Question: I am using an expander control inside the Listbox to show a Hierarchical list of items and i am getting the visibility correctly.
Here is the code i used in xaml to bind the data
'''
<Window.Resources>
<ControlTemplate x:Key="WithoutToggleButton" TargetType="{x:Type Expander}">
<Border BorderBrush="{TemplateBinding BorderBrush}" BorderThickness="{TemplateBinding BorderThickness}" Background="{TemplateBinding Background}" CornerRadius="3" SnapsToDevicePixels="True">
<ToggleButton x:Name="HeaderSite" ContentTemplate="{TemplateBinding HeaderTemplate}" Content="{TemplateBinding Header}" DockPanel.Dock="Top" Foreground="{TemplateBinding Foreground}" FontWeight="{TemplateBinding FontWeight}" FontStyle="{TemplateBinding FontStyle}" FontStretch="{TemplateBinding FontStretch}" FontSize="{TemplateBinding FontSize}" FontFamily="{TemplateBinding FontFamily}" HorizontalContentAlignment="{TemplateBinding HorizontalContentAlignment}" IsChecked="{Binding IsExpanded, Mode=TwoWay, RelativeSource={RelativeSource TemplatedParent}}" Margin="1" MinWidth="0" MinHeight="0" Padding="{TemplateBinding Padding}" VerticalContentAlignment="{TemplateBinding VerticalContentAlignment}">
<ToggleButton.Template>
<ControlTemplate TargetType="{x:Type ToggleButton}">
<Border Padding="{TemplateBinding Padding}">
<ContentPresenter ContentTemplate="{TemplateBinding ContentTemplate}" Content="{TemplateBinding Content}" Grid.Column="1" ContentStringFormat="{TemplateBinding ContentStringFormat}" HorizontalAlignment="Left" Margin="4,0,0,0" RecognizesAccessKey="True" SnapsToDevicePixels="True" VerticalAlignment="Center"/>
</Border>
</ControlTemplate>
</ToggleButton.Template>
</ToggleButton>
</Border>
</ControlTemplate>
<ControlTemplate x:Key="WithToggleButton" TargetType="{x:Type Expander}">
<Border BorderBrush="{TemplateBinding BorderBrush}" BorderThickness="{TemplateBinding BorderThickness}" Background="{TemplateBinding Background}" CornerRadius="3" SnapsToDevicePixels="True">
<DockPanel>
<ToggleButton x:Name="HeaderSite" ContentTemplate="{TemplateBinding HeaderTemplate}" Content="{TemplateBinding Header}" DockPanel.Dock="Top" Foreground="{TemplateBinding Foreground}" FontWeight="{TemplateBinding FontWeight}" FontStyle="{TemplateBinding FontStyle}" FontStretch="{TemplateBinding FontStretch}" FontSize="{TemplateBinding FontSize}" FontFamily="{TemplateBinding FontFamily}" HorizontalContentAlignment="{TemplateBinding HorizontalContentAlignment}" IsChecked="{Binding IsExpanded, Mode=TwoWay, RelativeSource={RelativeSource TemplatedParent}}" Margin="1" MinWidth="0" MinHeight="0" Padding="{TemplateBinding Padding}" VerticalContentAlignment="{TemplateBinding VerticalContentAlignment}">
<ToggleButton.FocusVisualStyle>
<Style>
<Setter Property="Control.Template">
<Setter.Value>
<ControlTemplate>
<Border>
<Rectangle Margin="0" SnapsToDevicePixels="True" Stroke="Black" StrokeThickness="1" StrokeDashArray="1 2"/>
</Border>
</ControlTemplate>
</Setter.Value>
</Setter>
</Style>
</ToggleButton.FocusVisualStyle>
<ToggleButton.Style>
<Style TargetType="{x:Type ToggleButton}">
<Setter Property="Template">
<Setter.Value>
<ControlTemplate TargetType="{x:Type ToggleButton}">
<Border Padding="{TemplateBinding Padding}">
<Grid Background="Transparent" SnapsToDevicePixels="False">
<Grid.ColumnDefinitions>
<ColumnDefinition Width="19"/>
<ColumnDefinition Width="*"/>
</Grid.ColumnDefinitions>
<Ellipse x:Name="circle" Fill="White" HorizontalAlignment="Center" Height="19" Stroke="#FF333333" VerticalAlignment="Center" Width="19"/>
<Path x:Name="arrow" Data="M1,1.5L4.5,5 8,1.5" HorizontalAlignment="Center" SnapsToDevicePixels="False" Stroke="#FF333333" StrokeThickness="2" VerticalAlignment="Center"/>
<ContentPresenter ContentTemplate="{TemplateBinding ContentTemplate}" Content="{TemplateBinding Content}" Grid.Column="1" ContentStringFormat="{TemplateBinding ContentStringFormat}" HorizontalAlignment="Left" Margin="4,0,0,0" RecognizesAccessKey="True" SnapsToDevicePixels="True" VerticalAlignment="Center"/>
</Grid>
</Border>
<ControlTemplate.Triggers>
<Trigger Property="IsChecked" Value="True">
<Setter Property="Data" TargetName="arrow" Value="M1,4.5L4.5,1 8,4.5"/>
</Trigger>
<Trigger Property="IsMouseOver" Value="True">
<Setter Property="Stroke" TargetName="circle" Value="#FF5593FF"/>
<Setter Property="Fill" TargetName="circle" Value="#FFF3F9FF"/>
<Setter Property="Stroke" TargetName="arrow" Value="Black"/>
</Trigger>
<Trigger Property="IsPressed" Value="True">
<Setter Property="Stroke" TargetName="circle" Value="#FF3C77DD"/>
<Setter Property="StrokeThickness" TargetName="circle" Value="1.5"/>
<Setter Property="Fill" TargetName="circle" Value="#FFD9ECFF"/>
<Setter Property="Stroke" TargetName="arrow" Value="Black"/>
</Trigger>
<Trigger Property="IsEnabled" Value="False">
<Setter Property="Stroke" TargetName="circle" Value="#FFBCBCBC"/>
<Setter Property="Fill" TargetName="circle" Value="#FFE6E6E6"/>
<Setter Property="Stroke" TargetName="arrow" Value="#FF707070"/>
</Trigger>
</ControlTemplate.Triggers>
</ControlTemplate>
</Setter.Value>
</Setter>
</Style>
</ToggleButton.Style>
</ToggleButton>
<ContentPresenter x:Name="ExpandSite" ContentTemplate="{TemplateBinding ContentTemplate}" Content="{TemplateBinding Content}" ContentStringFormat="{TemplateBinding ContentStringFormat}" DockPanel.Dock="Bottom" Focusable="False" HorizontalAlignment="{TemplateBinding HorizontalContentAlignment}" Margin="{TemplateBinding Padding}" Visibility="Collapsed" VerticalAlignment="{TemplateBinding VerticalContentAlignment}"/>
</DockPanel>
</Border>
<ControlTemplate.Triggers>
<Trigger Property="IsExpanded" Value="True">
<Setter Property="Visibility" TargetName="ExpandSite" Value="Visible"/>
</Trigger>
<Trigger Property="ExpandDirection" Value="Right">
<Setter Property="DockPanel.Dock" TargetName="ExpandSite" Value="Right"/>
<Setter Property="DockPanel.Dock" TargetName="HeaderSite" Value="Left"/>
<Setter Property="Style" TargetName="HeaderSite">
<Setter.Value>
<Style TargetType="{x:Type ToggleButton}">
<Setter Property="Template">
<Setter.Value>
<ControlTemplate TargetType="{x:Type ToggleButton}">
<Border Padding="{TemplateBinding Padding}">
<Grid Background="Transparent" SnapsToDevicePixels="False">
<Grid.RowDefinitions>
<RowDefinition Height="19"/>
<RowDefinition Height="*"/>
</Grid.RowDefinitions>
<Grid>
<Grid.LayoutTransform>
<TransformGroup>
<RotateTransform Angle="-90"/>
</TransformGroup>
</Grid.LayoutTransform>
<Ellipse x:Name="circle" Fill="White" HorizontalAlignment="Center" Height="19" Stroke="#FF333333" VerticalAlignment="Center" Width="19"/>
<Path x:Name="arrow" Data="M1,1.5L4.5,5 8,1.5" HorizontalAlignment="Center" SnapsToDevicePixels="False" Stroke="#FF333333" StrokeThickness="2" VerticalAlignment="Center"/>
</Grid>
<ContentPresenter ContentTemplate="{TemplateBinding ContentTemplate}" Content="{TemplateBinding Content}" ContentStringFormat="{TemplateBinding ContentStringFormat}" HorizontalAlignment="Center" Margin="0,4,0,0" Grid.Row="1" RecognizesAccessKey="True" SnapsToDevicePixels="True" VerticalAlignment="Top"/>
</Grid>
</Border>
<ControlTemplate.Triggers>
<Trigger Property="IsChecked" Value="True">
<Setter Property="Data" TargetName="arrow" Value="M1,4.5L4.5,1 8,4.5"/>
</Trigger>
<Trigger Property="IsMouseOver" Value="True">
<Setter Property="Stroke" TargetName="circle" Value="#FF5593FF"/>
<Setter Property="Fill" TargetName="circle" Value="#FFF3F9FF"/>
<Setter Property="Stroke" TargetName="arrow" Value="Black"/>
</Trigger>
<Trigger Property="IsPressed" Value="True">
<Setter Property="Stroke" TargetName="circle" Value="#FF3C77DD"/>
<Setter Property="StrokeThickness" TargetName="circle" Value="1.5"/>
<Setter Property="Fill" TargetName="circle" Value="#FFD9ECFF"/>
<Setter Property="Stroke" TargetName="arrow" Value="Black"/>
</Trigger>
<Trigger Property="IsEnabled" Value="False">
<Setter Property="Stroke" TargetName="circle" Value="#FFBCBCBC"/>
<Setter Property="Fill" TargetName="circle" Value="#FFE6E6E6"/>
<Setter Property="Stroke" TargetName="arrow" Value="#FF707070"/>
</Trigger>
</ControlTemplate.Triggers>
</ControlTemplate>
</Setter.Value>
</Setter>
</Style>
</Setter.Value>
</Setter>
</Trigger>
<Trigger Property="ExpandDirection" Value="Up">
<Setter Property="DockPanel.Dock" TargetName="ExpandSite" Value="Top"/>
<Setter Property="DockPanel.Dock" TargetName="HeaderSite" Value="Bottom"/>
<Setter Property="Style" TargetName="HeaderSite">
<Setter.Value>
<Style TargetType="{x:Type ToggleButton}">
<Setter Property="Template">
<Setter.Value>
<ControlTemplate TargetType="{x:Type ToggleButton}">
<Border Padding="{TemplateBinding Padding}">
<Grid Background="Transparent" SnapsToDevicePixels="False">
<Grid.ColumnDefinitions>
<ColumnDefinition Width="19"/>
<ColumnDefinition Width="*"/>
</Grid.ColumnDefinitions>
<Grid>
<Grid.LayoutTransform>
<TransformGroup>
<RotateTransform Angle="180"/>
</TransformGroup>
</Grid.LayoutTransform>
<Ellipse x:Name="circle" Fill="White" HorizontalAlignment="Center" Height="19" Stroke="#FF333333" VerticalAlignment="Center" Width="19"/>
<Path x:Name="arrow" Data="M1,1.5L4.5,5 8,1.5" HorizontalAlignment="Center" SnapsToDevicePixels="False" Stroke="#FF333333" StrokeThickness="2" VerticalAlignment="Center"/>
</Grid>
<ContentPresenter ContentTemplate="{TemplateBinding ContentTemplate}" Content="{TemplateBinding Content}" Grid.Column="1" ContentStringFormat="{TemplateBinding ContentStringFormat}" HorizontalAlignment="Left" Margin="4,0,0,0" RecognizesAccessKey="True" SnapsToDevicePixels="True" VerticalAlignment="Center"/>
</Grid>
</Border>
<ControlTemplate.Triggers>
<Trigger Property="IsChecked" Value="True">
<Setter Property="Data" TargetName="arrow" Value="M1,4.5L4.5,1 8,4.5"/>
</Trigger>
<Trigger Property="IsMouseOver" Value="True">
<Setter Property="Stroke" TargetName="circle" Value="#FF5593FF"/>
<Setter Property="Fill" TargetName="circle" Value="#FFF3F9FF"/>
<Setter Property="Stroke" TargetName="arrow" Value="Black"/>
</Trigger>
<Trigger Property="IsPressed" Value="True">
<Setter Property="Stroke" TargetName="circle" Value="#FF3C77DD"/>
<Setter Property="StrokeThickness" TargetName="circle" Value="1.5"/>
<Setter Property="Fill" TargetName="circle" Value="#FFD9ECFF"/>
<Setter Property="Stroke" TargetName="arrow" Value="Black"/>
</Trigger>
<Trigger Property="IsEnabled" Value="False">
<Setter Property="Stroke" TargetName="circle" Value="#FFBCBCBC"/>
<Setter Property="Fill" TargetName="circle" Value="#FFE6E6E6"/>
<Setter Property="Stroke" TargetName="arrow" Value="#FF707070"/>
</Trigger>
</ControlTemplate.Triggers>
</ControlTemplate>
</Setter.Value>
</Setter>
</Style>
</Setter.Value>
</Setter>
</Trigger>
<Trigger Property="ExpandDirection" Value="Left">
<Setter Property="DockPanel.Dock" TargetName="ExpandSite" Value="Left"/>
<Setter Property="DockPanel.Dock" TargetName="HeaderSite" Value="Right"/>
<Setter Property="Style" TargetName="HeaderSite">
<Setter.Value>
<Style TargetType="{x:Type ToggleButton}">
<Setter Property="Template">
<Setter.Value>
<ControlTemplate TargetType="{x:Type ToggleButton}">
<Border Padding="{TemplateBinding Padding}">
<Grid Background="Transparent" SnapsToDevicePixels="False">
<Grid.RowDefinitions>
<RowDefinition Height="19"/>
<RowDefinition Height="*"/>
</Grid.RowDefinitions>
<Grid>
<Grid.LayoutTransform>
<TransformGroup>
<RotateTransform Angle="90"/>
</TransformGroup>
</Grid.LayoutTransform>
<Ellipse x:Name="circle" Fill="White" HorizontalAlignment="Center" Height="19" Stroke="#FF333333" VerticalAlignment="Center" Width="19"/>
<Path x:Name="arrow" Data="M1,1.5L4.5,5 8,1.5" HorizontalAlignment="Center" SnapsToDevicePixels="False" Stroke="#FF333333" StrokeThickness="2" VerticalAlignment="Center"/>
</Grid>
<ContentPresenter ContentTemplate="{TemplateBinding ContentTemplate}" Content="{TemplateBinding Content}" ContentStringFormat="{TemplateBinding ContentStringFormat}" HorizontalAlignment="Center" Margin="0,4,0,0" Grid.Row="1" RecognizesAccessKey="True" SnapsToDevicePixels="True" VerticalAlignment="Top"/>
</Grid>
</Border>
<ControlTemplate.Triggers>
<Trigger Property="IsChecked" Value="True">
<Setter Property="Data" TargetName="arrow" Value="M1,4.5L4.5,1 8,4.5"/>
</Trigger>
<Trigger Property="IsMouseOver" Value="True">
<Setter Property="Stroke" TargetName="circle" Value="#FF5593FF"/>
<Setter Property="Fill" TargetName="circle" Value="#FFF3F9FF"/>
<Setter Property="Stroke" TargetName="arrow" Value="Black"/>
</Trigger>
<Trigger Property="IsPressed" Value="True">
<Setter Property="Stroke" TargetName="circle" Value="#FF3C77DD"/>
<Setter Property="StrokeThickness" TargetName="circle" Value="1.5"/>
<Setter Property="Fill" TargetName="circle" Value="#FFD9ECFF"/>
<Setter Property="Stroke" TargetName="arrow" Value="Black"/>
</Trigger>
<Trigger Property="IsEnabled" Value="False">
<Setter Property="Stroke" TargetName="circle" Value="#FFBCBCBC"/>
<Setter Property="Fill" TargetName="circle" Value="#FFE6E6E6"/>
<Setter Property="Stroke" TargetName="arrow" Value="#FF707070"/>
</Trigger>
</ControlTemplate.Triggers>
</ControlTemplate>
</Setter.Value>
</Setter>
</Style>
</Setter.Value>
</Setter>
</Trigger>
<Trigger Property="IsEnabled" Value="False">
<Setter Property="Foreground" Value="{DynamicResource {x:Static SystemColors.GrayTextBrushKey}}"/>
</Trigger>
</ControlTemplate.Triggers>
</ControlTemplate>
</Window.Resources>
<ItemsControl.ItemTemplate>
<DataTemplate>
<Expander ExpandDirection="Down"
IsExpanded="{Binding Mode=TwoWay, Path=IsSelected, RelativeSource={RelativeSource AncestorType=ListBoxItem, Mode=FindAncestor}}" >
<Expander.Header>
<BulletDecorator>
<Button Tag="{Binding}" Style="{StaticResource ResourceKey=BookPageStyle}" Click="MainChapterButton_Click" Content="{Binding Path=name}" >
</Button>
</BulletDecorator>
</Expander.Header>
<StackPanel>
<ListBox x:Name="SubChapListBox" BorderThickness="0" Margin="20,0" ItemsSource="{Binding Path=chapters}" >
<ListBox.ItemTemplate>
<DataTemplate>
<Expander ExpandDirection="Down" BorderThickness="0" >
<Expander.Header>
<BulletDecorator>
<Button Tag="{Binding}" Style="{StaticResource ResourceKey=BookPageStyle}" Click="SubchpaterButton_Click" Content="{Binding Path=name}" >
</Button>
</BulletDecorator>
</Expander.Header>
</Expander>
</DataTemplate>
</ListBox.ItemTemplate>
</ListBox>
</StackPanel>
</Expander>
</DataTemplate>
</ItemsControl.ItemTemplate>
'''
The problem is i am getting Expander Bullet , even if there is no child items in the Expander. How can i avoid that ?

Here is what i am trying to do . Can i did it via XAML modification??
Here is the link to complete source code i tried
<URL>
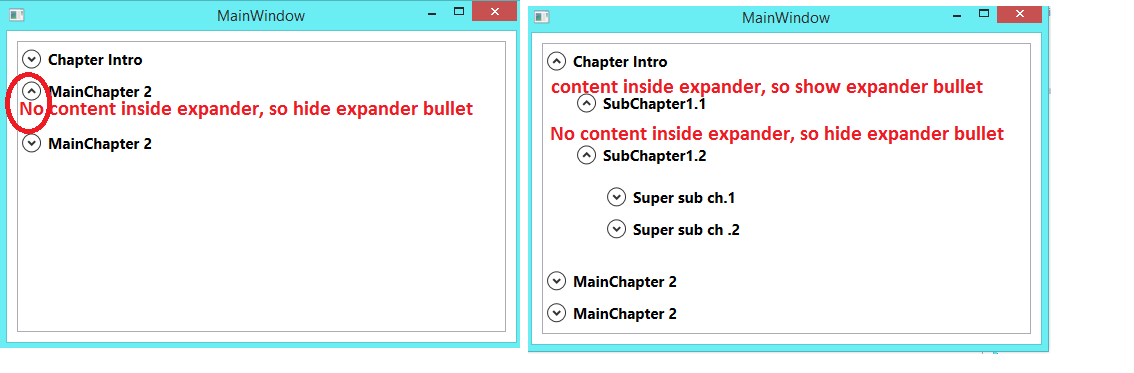
Answer: I have designed Two template for expander and .
'''
<Window.Resources>
<ControlTemplate x:Key="WithToggleButton" TargetType="{x:Type Expander}">
<!--Copy from msdn link as there is limitation to add code in stackoverflow-->
</ControlTemplate>
<ControlTemplate x:Key="WithoutToggleButton" TargetType="{x:Type Expander}">
<Border BorderBrush="{TemplateBinding BorderBrush}" BorderThickness="{TemplateBinding BorderThickness}" Background="{TemplateBinding Background}" CornerRadius="3" SnapsToDevicePixels="True">
<DockPanel>
<ToggleButton x:Name="HeaderSite" ContentTemplate="{TemplateBinding HeaderTemplate}" Content="{TemplateBinding Header}" DockPanel.Dock="Top" Foreground="{TemplateBinding Foreground}" FontWeight="{TemplateBinding FontWeight}" FontStyle="{TemplateBinding FontStyle}" FontStretch="{TemplateBinding FontStretch}" FontSize="{TemplateBinding FontSize}" FontFamily="{TemplateBinding FontFamily}" HorizontalContentAlignment="{TemplateBinding HorizontalContentAlignment}" IsChecked="{Binding IsExpanded, Mode=TwoWay, RelativeSource={RelativeSource TemplatedParent}}" Margin="1" MinWidth="0" MinHeight="0" Padding="{TemplateBinding Padding}" VerticalContentAlignment="{TemplateBinding VerticalContentAlignment}">
<ToggleButton.Style>
<Style TargetType="{x:Type ToggleButton}">
<Setter Property="Template">
<Setter.Value>
<ControlTemplate TargetType="{x:Type ToggleButton}">
<Border Padding="{TemplateBinding Padding}">
<ContentPresenter ContentTemplate="{TemplateBinding ContentTemplate}" Content="{TemplateBinding Content}" Grid.Column="1" ContentStringFormat="{TemplateBinding ContentStringFormat}" HorizontalAlignment="Left" Margin="4,0,0,0" RecognizesAccessKey="True" SnapsToDevicePixels="True" VerticalAlignment="Center"/>
</Border>
</ControlTemplate>
</Setter.Value>
</Setter>
</Style>
</ToggleButton.Style>
</ToggleButton>
<ContentPresenter x:Name="ExpandSite" ContentTemplate="{TemplateBinding ContentTemplate}" Content="{TemplateBinding Content}" ContentStringFormat="{TemplateBinding ContentStringFormat}" DockPanel.Dock="Bottom" Focusable="False" HorizontalAlignment="{TemplateBinding HorizontalContentAlignment}" Margin="{TemplateBinding Padding}" Visibility="Collapsed" VerticalAlignment="{TemplateBinding VerticalContentAlignment}"/>
</DockPanel>
</Border>
</ControlTemplate>
</Window.Resources>
<StackPanel>
<Expander Header="ExpanderWithoutContent" x:Name="Expander">
<Expander.Style>
<Style TargetType="Expander">
<Setter Property="Template" Value="{StaticResource WithToggleButton}"/>
<Style.Triggers>
<DataTrigger Binding="{Binding Path=Content,ElementName=Expander}" Value="{x:Null}">
<Setter Property="Template" Value="{StaticResource WithoutToggleButton}"/>
</DataTrigger>
</Style.Triggers>
</Style>
</Expander.Style>
</Expander>
<Expander x:Name="Expander1" Header="ExpanderWithContent" >
<Expander.Style>
<Style TargetType="Expander">
<Setter Property="Template" Value="{StaticResource WithToggleButton}"/>
<Style.Triggers>
<DataTrigger Binding="{Binding Path=Content,ElementName=Expander1}" Value="{x:Null}">
<Setter Property="Template" Value="{StaticResource WithoutToggleButton}"/>
</DataTrigger>
</Style.Triggers>
</Style>
</Expander.Style>
<Expander.Content>
<Grid Height="50" Background="Green">
<TextBlock Text="expander content" Foreground="White" FontSize="20" VerticalAlignment="Center"></TextBlock>
</Grid>
</Expander.Content>
</Expander>
</StackPanel>
'''

Plesae Add above expander template and in your existing window resource and replace your grid with below new xaml code.
'''
<Grid >
<ScrollViewer ScrollViewer.VerticalScrollBarVisibility="Auto" Margin="10" Background="White">
<Grid>
<Label Name="lblstatus" HorizontalAlignment="center" VerticalAlignment="top" Margin="10" FontSize="14" FontWeight="bold" Foreground="Black" >Please wait...</Label>
<ListBox ItemsSource="{Binding}" Name="TOCView" ItemContainerStyle="{StaticResource ListBoxItemStyle}">
<ItemsControl.ItemTemplate>
<DataTemplate>
<Expander x:Name="Expander" ExpandDirection="Down" IsExpanded="{Binding Mode=TwoWay, Path=IsSelected, RelativeSource={RelativeSource AncestorType=ListBoxItem, Mode=FindAncestor}}" >
<Expander.Style>
<Style TargetType="Expander" BasedOn="{StaticResource ExpanderItemStyle}">
<Setter Property="Template" Value="{StaticResource WithToggleButton}"/>
<Style.Triggers>
<DataTrigger Binding="{Binding Path=chapters}" Value="{x:Null}">
<Setter Property="Template" Value="{StaticResource WithoutToggleButton}"/>
</DataTrigger>
</Style.Triggers>
</Style>
</Expander.Style>
<Expander.Header>
<BulletDecorator>
<Button Tag="{Binding}" Style="{StaticResource ResourceKey=BookPageStyle}" Click="MainChapterButton_Click" Content="{Binding Path=name}"/>
</BulletDecorator>
</Expander.Header>
<Expander.Content>
<StackPanel>
<ListBox x:Name="SubChapListBox" BorderThickness="0" Margin="20,0" ItemsSource="{Binding Path=chapters}" ItemContainerStyle="{StaticResource ListBoxItemStyle}">
<ListBox.ItemTemplate>
<DataTemplate>
<Expander Name="Expander1" ExpandDirection="Down" BorderThickness="0">
<Expander.Style>
<Style TargetType="Expander" BasedOn="{StaticResource ExpanderItemStyle}">
<Setter Property="Template" Value="{StaticResource WithToggleButton}"/>
<Style.Triggers>
<DataTrigger Binding="{Binding Path=chapters}" Value="{x:Null}">
<Setter Property="Template" Value="{StaticResource WithoutToggleButton}"/>
</DataTrigger>
</Style.Triggers>
</Style>
</Expander.Style>
<Expander.Header>
<BulletDecorator>
<Button Tag="{Binding}" Style="{StaticResource ResourceKey=BookPageStyle}" Click="SubchpaterButton_Click" Content="{Binding Path=name}"/>
</BulletDecorator>
</Expander.Header>
<StackPanel>
<ListBox x:Name="SubChapListBox" BorderThickness="0" Margin="20,0" ItemsSource="{Binding Path=chapters}" ItemContainerStyle="{StaticResource ListBoxItemStyle}">
<ListBox.ItemTemplate>
<DataTemplate>
<Expander Name="expander2" ExpandDirection="Down" BorderThickness="0" >
<Expander.Style>
<Style TargetType="Expander">
<Setter Property="Template" Value="{StaticResource WithToggleButton}"/>
<Style.Triggers>
<DataTrigger Binding="{Binding Path=chapters}" Value="{x:Null}">
<Setter Property="Template" Value="{StaticResource WithoutToggleButton}"/>
</DataTrigger>
</Style.Triggers>
</Style>
</Expander.Style>
<Expander.Header>
<BulletDecorator>
<Button Tag="{Binding}" Style="{StaticResource ResourceKey=BookPageStyle}" Click="SubchpaterButton_Click" Content="{Binding Path=name}"/>
</BulletDecorator>
</Expander.Header>
</Expander>
</DataTemplate>
</ListBox.ItemTemplate>
</ListBox>
</StackPanel>
</Expander>
</DataTemplate>
</ListBox.ItemTemplate>
</ListBox>
</StackPanel>
</Expander.Content>
</Expander>
</DataTemplate>
</ItemsControl.ItemTemplate>
</ListBox>
</Grid>
</ScrollViewer>
</Grid>
'''